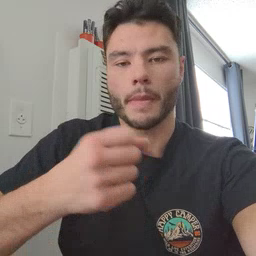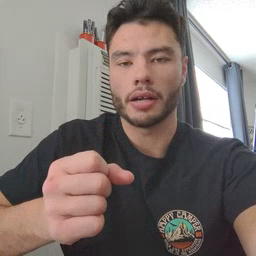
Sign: make